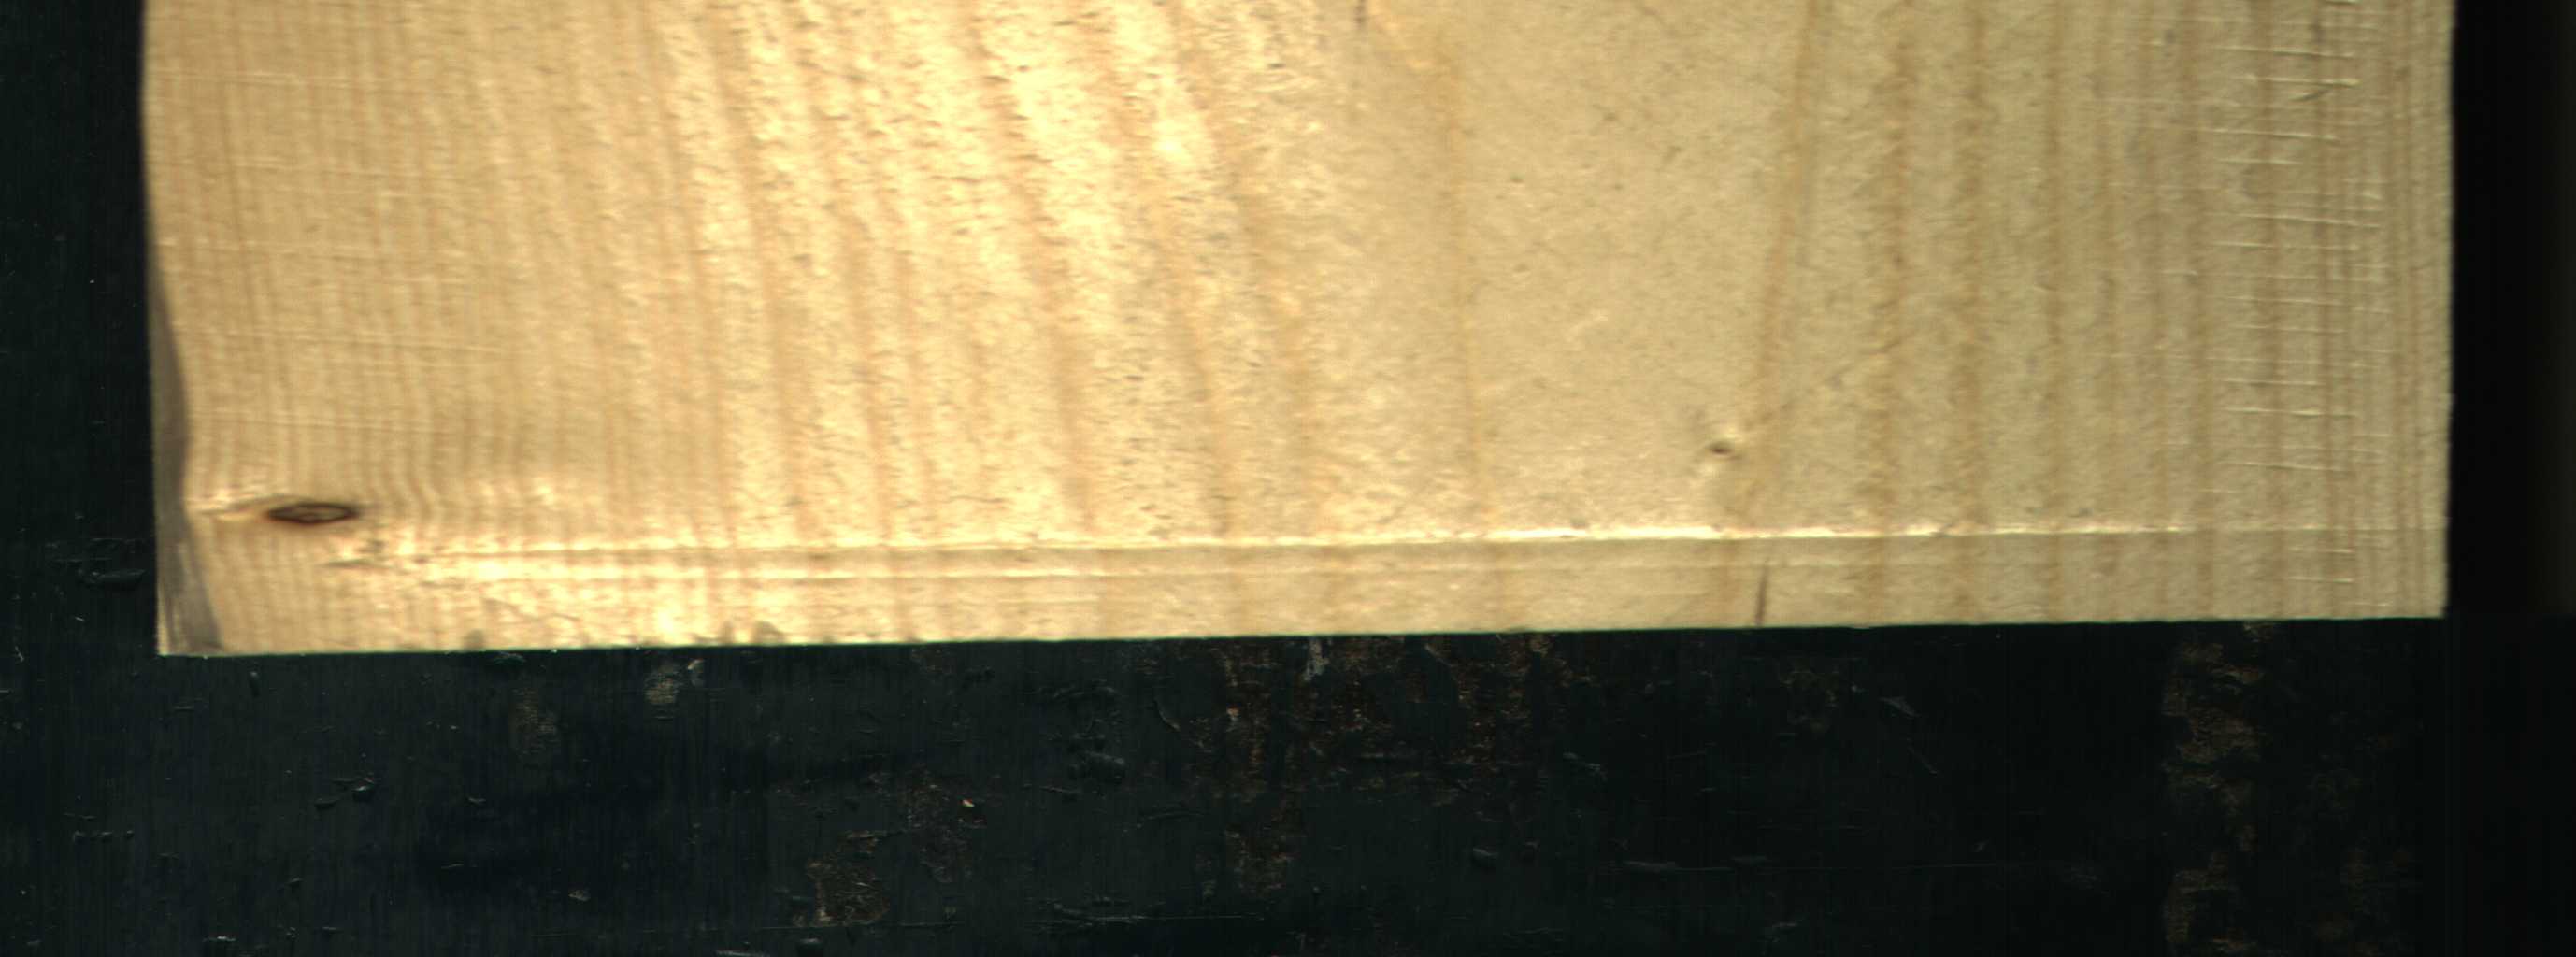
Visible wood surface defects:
Dead_Knot